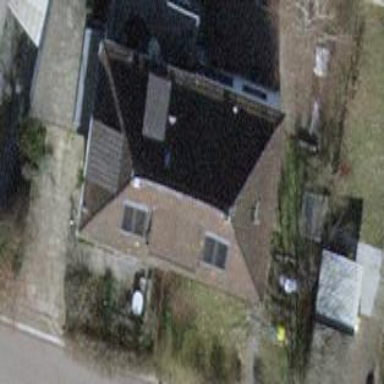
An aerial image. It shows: Building with tiled roof.